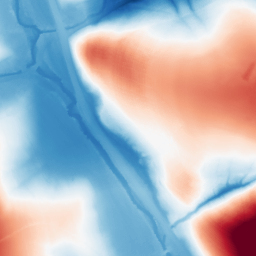
Category: morphological
Decomposition family: morphological
Decomposition parameters: operation: average
size: 100
Upsampling method: lanczos
Upsampling parameters: scale: 4
Upsampling scale: 4